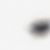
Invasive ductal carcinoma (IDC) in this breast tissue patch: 0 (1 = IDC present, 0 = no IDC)